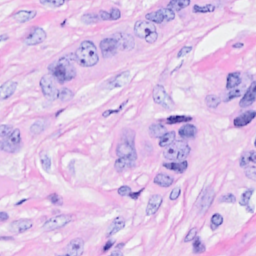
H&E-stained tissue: Breast